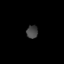
Tissue: lung
Cell type: T cells
Senescence score: 0.2304
Nuclear area (px): 144
Mean DAPI intensity: 69.368